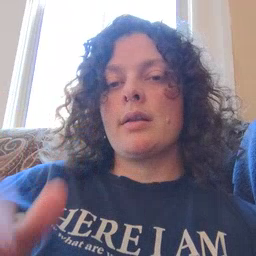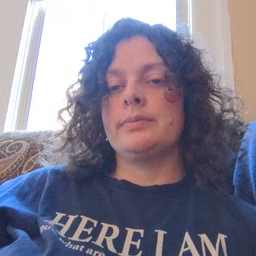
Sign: wake